Question: The launch page of my app is set to only with this little bit of code:
'''
- (NSUInteger)supportedInterfaceOrientations
{
return UIInterfaceOrientationMaskPortrait ;
}
'''
When the app launches a 'UIAlertView' appears for username and password entry.
The method to display it is called from 'viewWillAppear'.
This worked fine for but since , if I switch the device to landscape, the main view remains in portrait but the the alert view and keyboard rotate to landscape.
A further bizarre quirk is that when I switch back to portrait, only the keyboard switches back (in truncated form), leaving the alert frozen in landscape mode:

Can anyone tell me how to prevent this?
The autorotate code is called in a separate category:
'''
@implementation UINavigationController (Orientation)
-(NSUInteger)supportedInterfaceOrientations
{
return [self.topViewController supportedInterfaceOrientations];
}
-(BOOL)shouldAutorotate
{
if (UIInterfaceOrientationIsLandscape([[UIDevice currentDevice] orientation])) return NO;
else return YES;
}
'''
@end
I've also tried creating a Category on 'UIAlertView' but it's never called:
'''
@implementation UIAlertView (Orientation)
-(NSUInteger)supportedInterfaceOrientations
{
return UIInterfaceOrientationMaskPortrait;
}
-(BOOL)shouldAutorotate
{
return NO;
}
'''
I'm not sure how relevant this is but here's the code for showing the alert:
'''
- (void)alertWithMessage:(NSString *)theMessage
{
UIAlertView *alert = [[UIAlertView alloc] initWithTitle:@"Login"
message:theMessage
delegate:self
cancelButtonTitle:@"Login"
otherButtonTitles: nil];
[alert setAlertViewStyle:UIAlertViewStyleLoginAndPasswordInput];
UITextField *nameField = [alert textFieldAtIndex:0];
[alert show];
}
'''
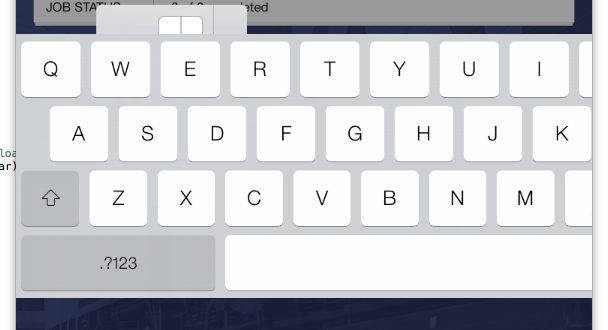
Answer: Try doing this in 'viewDidAppear:'. I've seen weird behavior like this before because view layouts are not entirely defined yet. In 'viewDidAppear:', everything is set and laid out, so there shouldn't be any problems at that point.